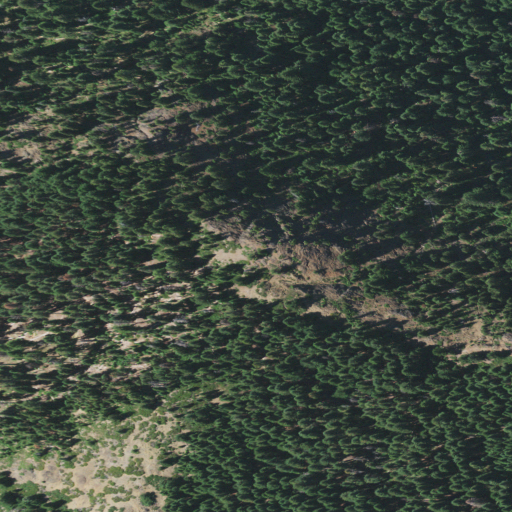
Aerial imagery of mountain in Oregon named Weston Mountain containing grassland and shrub